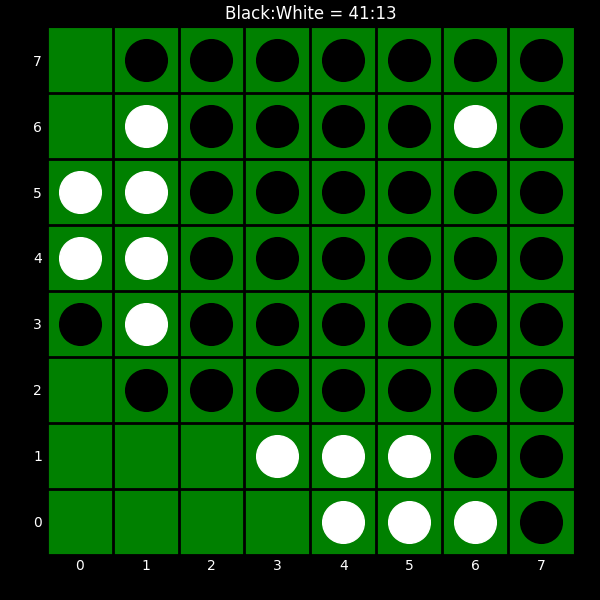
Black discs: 41
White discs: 13